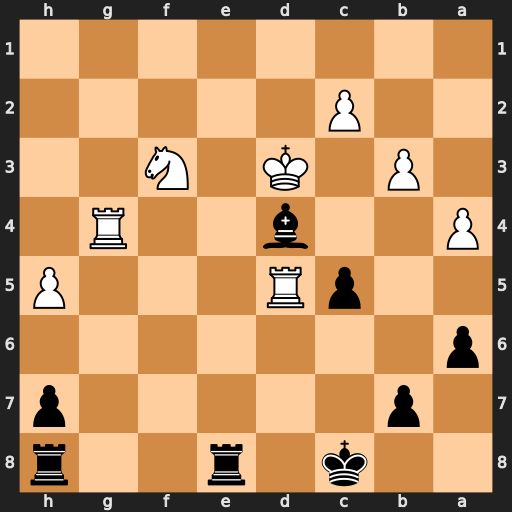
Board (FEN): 2k1r2r/1p5p/p7/2pR3P/P2b2R1/1P1K1N2/2P5/8
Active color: b
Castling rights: -
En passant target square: -
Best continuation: Re3+ Kd2 Rxf3